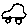
Label: car